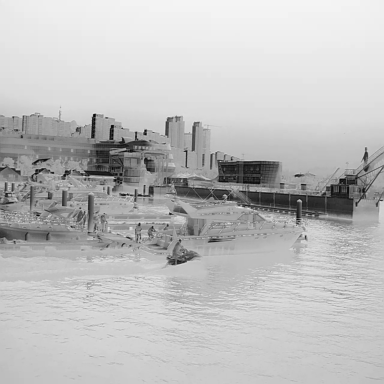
There are five canoes in the infrared image.